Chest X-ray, AP view. Patient: 42 years old, sex M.
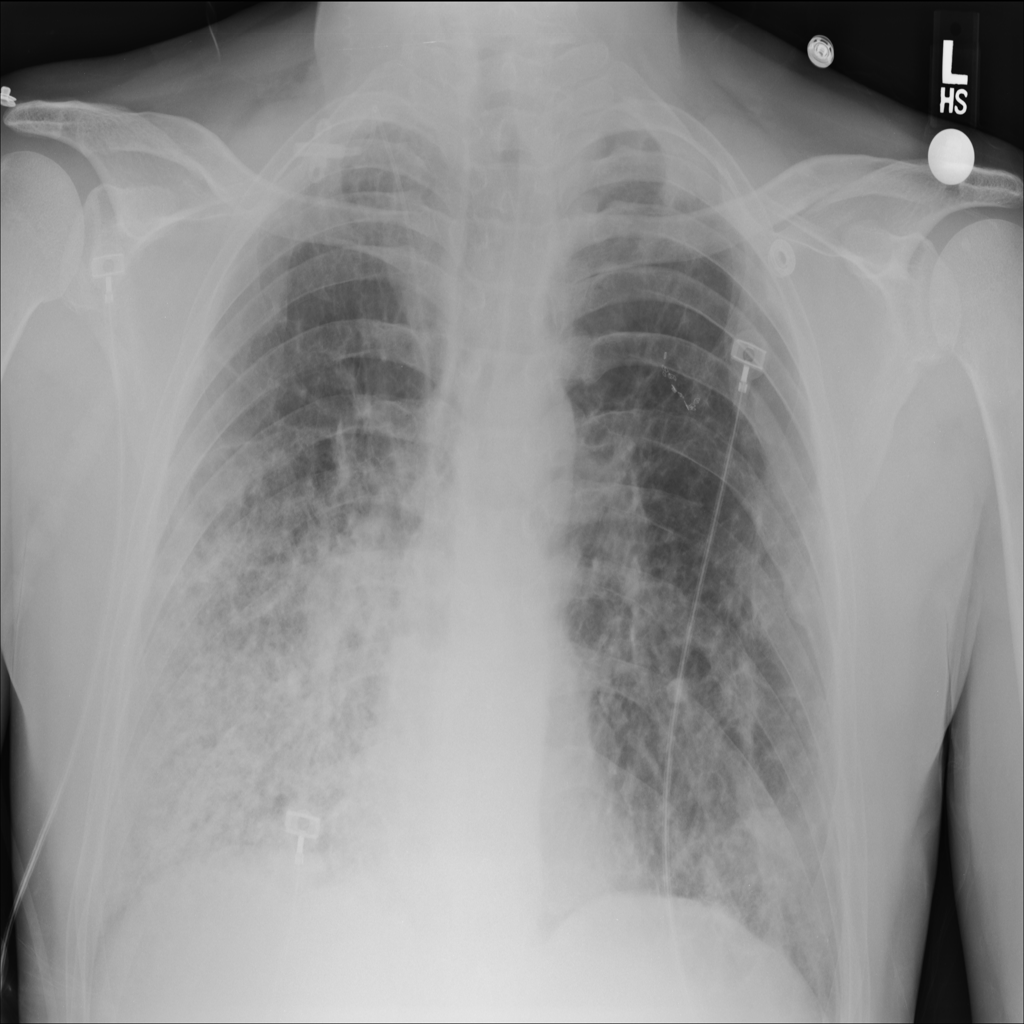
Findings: Infiltration